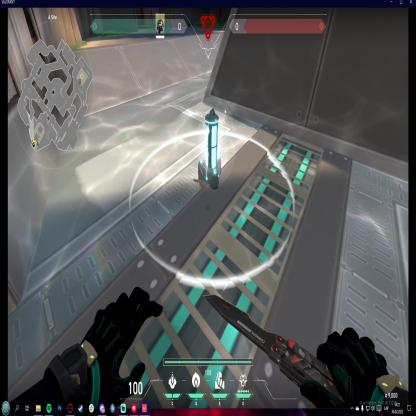
Label: planted spike